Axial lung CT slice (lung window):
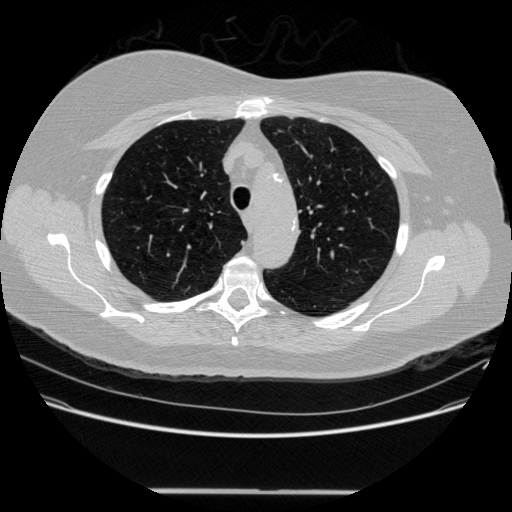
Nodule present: no